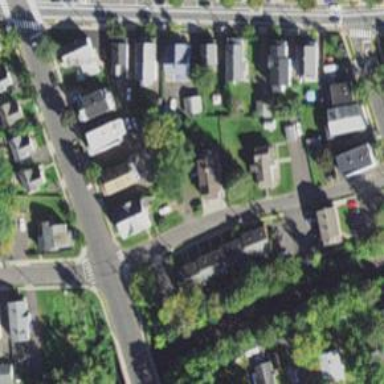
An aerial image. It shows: Residential road with asphalt surface and separate sidewalk.